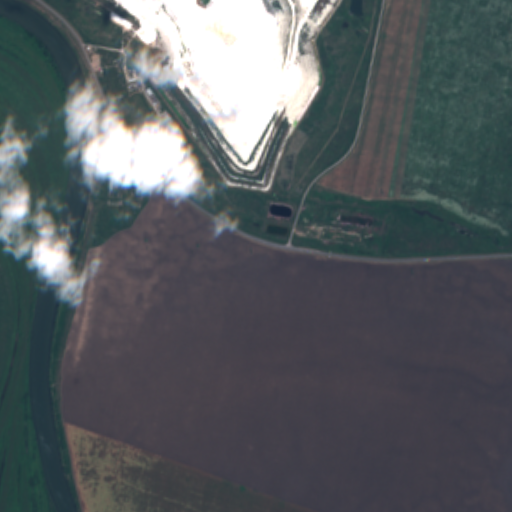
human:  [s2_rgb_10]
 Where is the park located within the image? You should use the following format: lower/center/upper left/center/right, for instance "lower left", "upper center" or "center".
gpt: There is no park in the image.